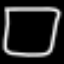
Label: square